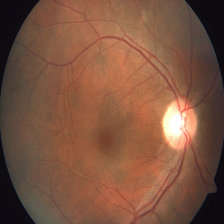
Diabetic retinopathy grade: Severe